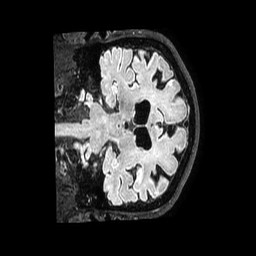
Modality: FLAIR
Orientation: coronal
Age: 74
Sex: female
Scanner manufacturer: philips
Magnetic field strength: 3 T
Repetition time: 4.8 s
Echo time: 0.34 s